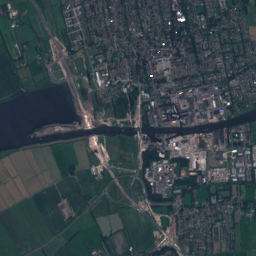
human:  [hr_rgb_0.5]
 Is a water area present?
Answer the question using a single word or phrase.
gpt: yes

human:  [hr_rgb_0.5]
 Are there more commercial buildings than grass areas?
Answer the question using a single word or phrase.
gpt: no

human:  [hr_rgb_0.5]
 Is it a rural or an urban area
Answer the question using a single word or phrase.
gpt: urban

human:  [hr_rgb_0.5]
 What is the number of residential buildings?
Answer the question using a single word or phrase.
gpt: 4839

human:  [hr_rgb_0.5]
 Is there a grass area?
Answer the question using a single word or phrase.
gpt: yes

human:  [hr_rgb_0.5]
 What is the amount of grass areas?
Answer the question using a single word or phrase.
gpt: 252

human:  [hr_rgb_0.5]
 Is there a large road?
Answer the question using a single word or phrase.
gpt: no

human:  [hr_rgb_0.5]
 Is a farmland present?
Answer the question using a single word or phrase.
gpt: yes

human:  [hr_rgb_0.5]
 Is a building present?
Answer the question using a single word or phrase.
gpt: yes

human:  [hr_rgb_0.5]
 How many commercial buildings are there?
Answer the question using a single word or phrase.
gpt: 147

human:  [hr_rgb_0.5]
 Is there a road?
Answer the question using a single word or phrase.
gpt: yes

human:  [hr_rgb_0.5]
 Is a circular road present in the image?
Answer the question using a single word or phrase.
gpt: no

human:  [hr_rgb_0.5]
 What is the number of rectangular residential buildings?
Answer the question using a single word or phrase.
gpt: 2777

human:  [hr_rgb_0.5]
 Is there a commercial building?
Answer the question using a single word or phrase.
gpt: yes

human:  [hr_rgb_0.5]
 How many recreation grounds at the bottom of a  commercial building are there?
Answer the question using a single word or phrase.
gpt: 1

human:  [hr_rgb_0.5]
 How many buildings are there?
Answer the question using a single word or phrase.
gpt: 4995

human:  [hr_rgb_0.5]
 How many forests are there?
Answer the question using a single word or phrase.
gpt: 113

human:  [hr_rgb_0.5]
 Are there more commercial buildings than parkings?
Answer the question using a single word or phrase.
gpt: yes

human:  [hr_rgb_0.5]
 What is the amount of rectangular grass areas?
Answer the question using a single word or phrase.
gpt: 28

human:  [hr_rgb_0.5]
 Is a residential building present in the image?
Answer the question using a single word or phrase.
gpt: yes

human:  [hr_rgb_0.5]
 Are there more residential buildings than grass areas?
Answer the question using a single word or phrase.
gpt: yes

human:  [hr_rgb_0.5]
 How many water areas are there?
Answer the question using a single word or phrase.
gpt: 55

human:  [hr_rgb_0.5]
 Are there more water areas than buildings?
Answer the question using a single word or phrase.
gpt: no

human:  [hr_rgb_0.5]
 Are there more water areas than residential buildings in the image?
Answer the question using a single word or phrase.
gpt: no

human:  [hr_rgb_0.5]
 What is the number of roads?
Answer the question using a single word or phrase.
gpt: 603

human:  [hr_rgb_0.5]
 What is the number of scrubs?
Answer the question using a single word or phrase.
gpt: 2

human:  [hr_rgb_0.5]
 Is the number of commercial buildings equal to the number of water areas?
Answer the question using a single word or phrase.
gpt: no

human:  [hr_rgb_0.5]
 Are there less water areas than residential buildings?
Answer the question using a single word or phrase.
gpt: yes

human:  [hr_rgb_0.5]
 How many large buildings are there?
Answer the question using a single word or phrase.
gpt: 8

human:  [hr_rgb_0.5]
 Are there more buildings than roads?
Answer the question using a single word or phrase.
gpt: yes

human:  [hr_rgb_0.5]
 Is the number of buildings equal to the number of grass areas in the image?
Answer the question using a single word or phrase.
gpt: no

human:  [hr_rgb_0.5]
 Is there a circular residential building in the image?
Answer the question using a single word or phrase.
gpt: yes

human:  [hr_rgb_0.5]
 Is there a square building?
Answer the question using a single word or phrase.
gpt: yes

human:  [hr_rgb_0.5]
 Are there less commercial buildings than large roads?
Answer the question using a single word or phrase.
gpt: no

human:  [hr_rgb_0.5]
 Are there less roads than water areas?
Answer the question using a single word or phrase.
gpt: no

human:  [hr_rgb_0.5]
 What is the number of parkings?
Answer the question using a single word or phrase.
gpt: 12

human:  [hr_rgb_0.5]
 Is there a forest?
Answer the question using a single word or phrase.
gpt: yes

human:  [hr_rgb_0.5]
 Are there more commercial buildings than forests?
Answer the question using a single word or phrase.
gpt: yes

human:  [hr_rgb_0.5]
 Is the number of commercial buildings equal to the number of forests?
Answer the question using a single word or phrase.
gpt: no

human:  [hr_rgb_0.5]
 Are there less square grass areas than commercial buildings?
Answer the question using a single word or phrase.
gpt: yes

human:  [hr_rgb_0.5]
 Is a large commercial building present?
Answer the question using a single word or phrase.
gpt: yes

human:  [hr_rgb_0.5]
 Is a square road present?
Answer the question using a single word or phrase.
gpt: no

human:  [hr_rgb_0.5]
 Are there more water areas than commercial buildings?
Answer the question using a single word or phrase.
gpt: no

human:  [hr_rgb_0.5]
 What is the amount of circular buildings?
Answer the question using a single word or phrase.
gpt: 29

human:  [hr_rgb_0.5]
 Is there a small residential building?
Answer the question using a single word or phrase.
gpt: yes

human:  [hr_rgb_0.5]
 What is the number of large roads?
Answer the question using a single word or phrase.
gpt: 0

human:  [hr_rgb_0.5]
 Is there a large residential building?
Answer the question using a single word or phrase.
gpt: yes

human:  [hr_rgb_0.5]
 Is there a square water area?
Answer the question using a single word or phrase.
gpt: yes

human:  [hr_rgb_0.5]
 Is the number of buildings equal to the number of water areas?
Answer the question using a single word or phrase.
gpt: no

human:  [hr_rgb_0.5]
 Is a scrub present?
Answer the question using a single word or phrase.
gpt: yes

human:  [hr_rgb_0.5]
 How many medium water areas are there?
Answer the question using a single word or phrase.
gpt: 10

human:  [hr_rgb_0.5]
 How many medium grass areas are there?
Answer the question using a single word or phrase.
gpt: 59

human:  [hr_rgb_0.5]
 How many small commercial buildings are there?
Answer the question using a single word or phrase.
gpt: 123

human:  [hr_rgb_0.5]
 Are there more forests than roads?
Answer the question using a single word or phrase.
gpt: no

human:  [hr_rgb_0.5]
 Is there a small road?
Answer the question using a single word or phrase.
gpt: yes

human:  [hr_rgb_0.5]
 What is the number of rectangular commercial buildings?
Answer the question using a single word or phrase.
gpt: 64

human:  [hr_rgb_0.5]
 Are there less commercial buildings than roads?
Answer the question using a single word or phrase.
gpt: yes

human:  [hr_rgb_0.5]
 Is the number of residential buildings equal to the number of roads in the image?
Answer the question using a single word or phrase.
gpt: no

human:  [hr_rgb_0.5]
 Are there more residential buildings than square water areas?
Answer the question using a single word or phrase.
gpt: yes

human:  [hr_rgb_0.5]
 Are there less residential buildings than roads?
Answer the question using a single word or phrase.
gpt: no

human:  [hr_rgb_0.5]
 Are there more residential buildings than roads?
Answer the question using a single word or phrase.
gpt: yes

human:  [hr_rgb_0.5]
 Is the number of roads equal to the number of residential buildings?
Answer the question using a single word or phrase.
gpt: no

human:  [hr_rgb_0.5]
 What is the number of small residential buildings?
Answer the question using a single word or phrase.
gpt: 4799

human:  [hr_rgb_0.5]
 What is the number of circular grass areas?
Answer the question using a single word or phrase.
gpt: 4